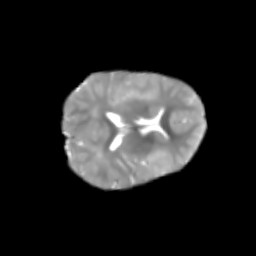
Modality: T2w
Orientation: axial
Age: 7
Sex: male
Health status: healthy